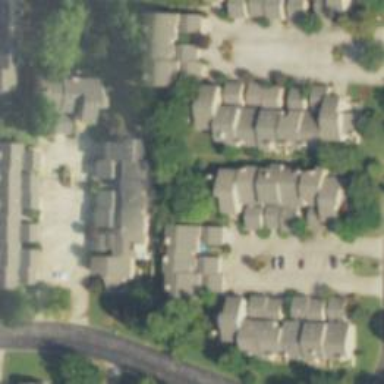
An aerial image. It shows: Neighborhood.